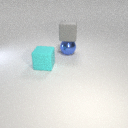
large blue metal sphere behind large cyan rubber cube